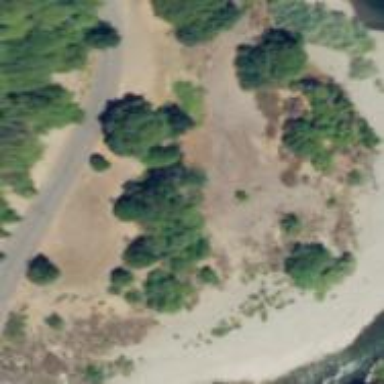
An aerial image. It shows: Natural area covered with sand.